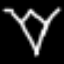
Label: diamond